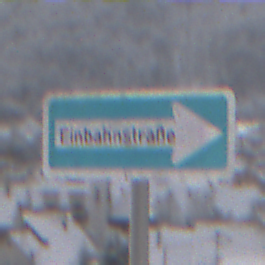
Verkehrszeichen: EinbahnstrasseRechtsweisend
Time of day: MorningAfternoon
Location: Outdoor (Nature)
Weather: PartlyCloudy
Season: Winter
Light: Natural